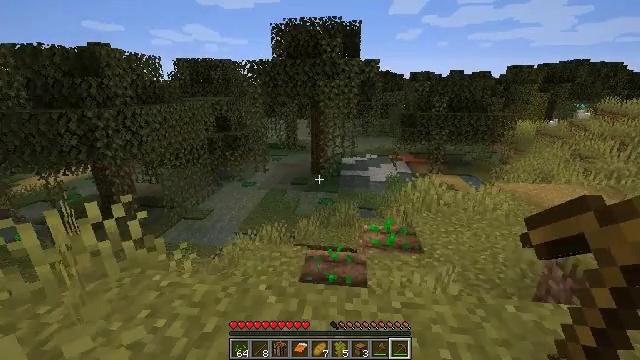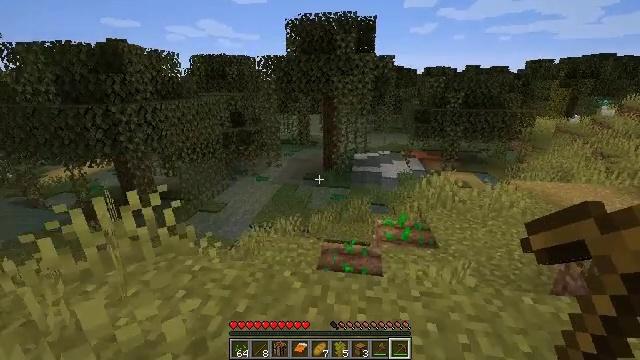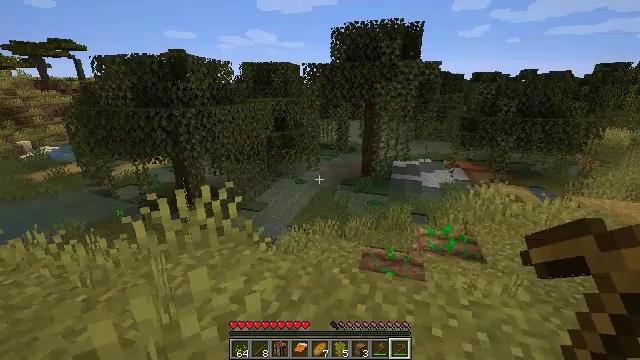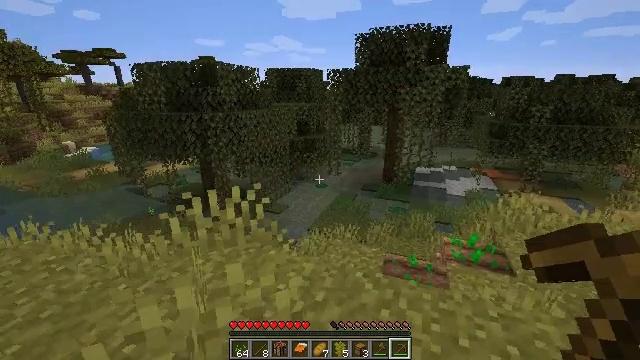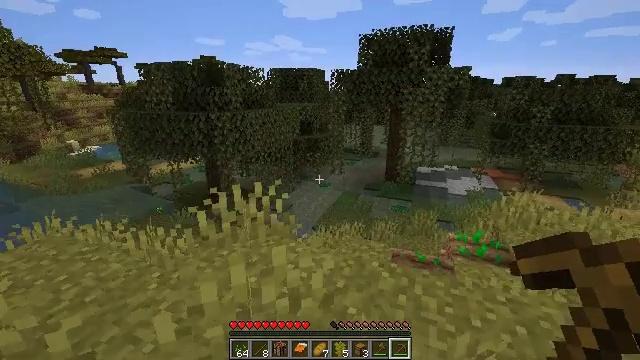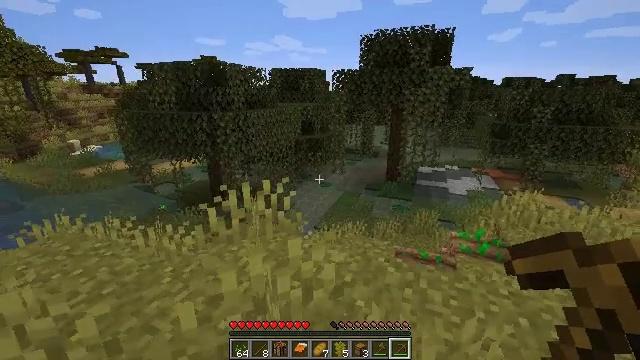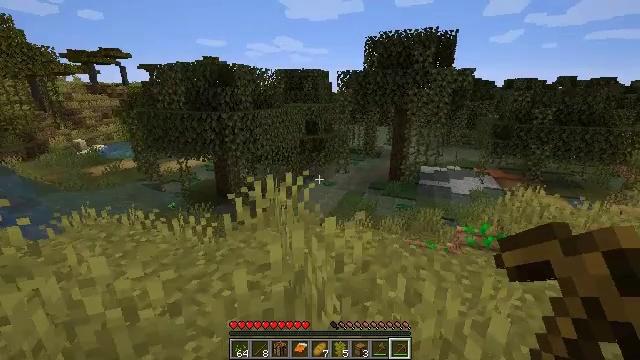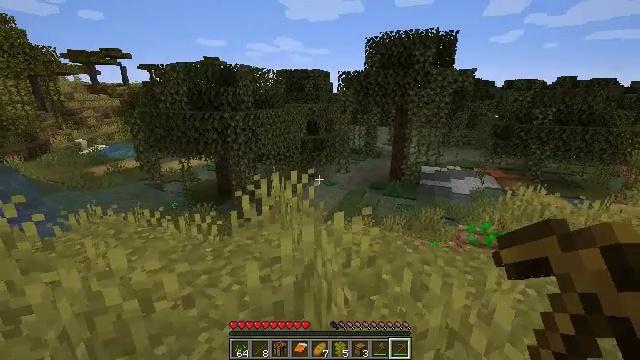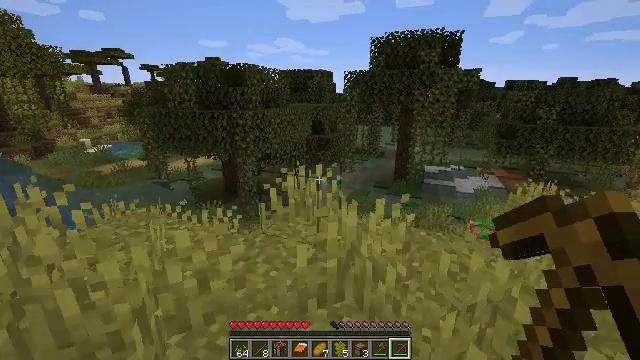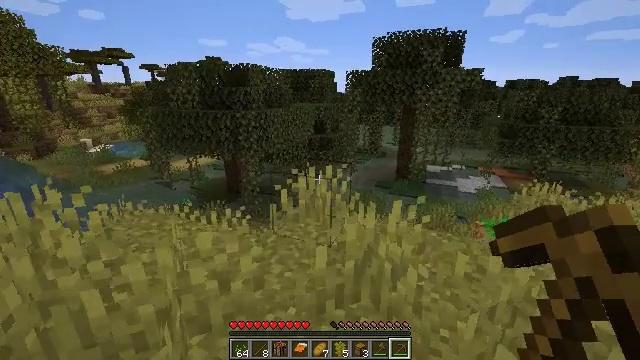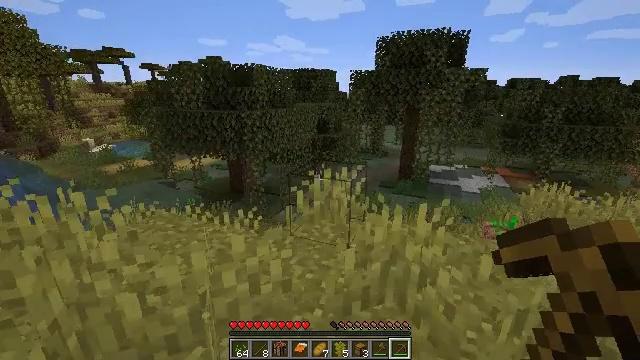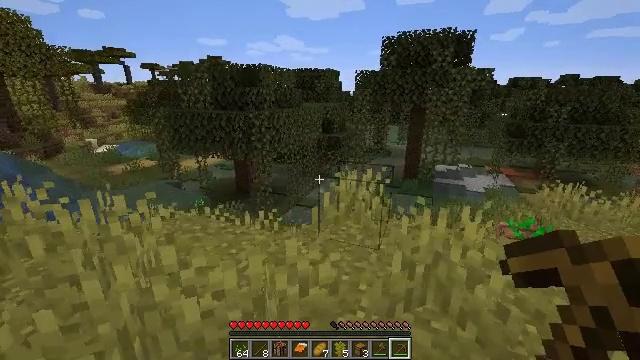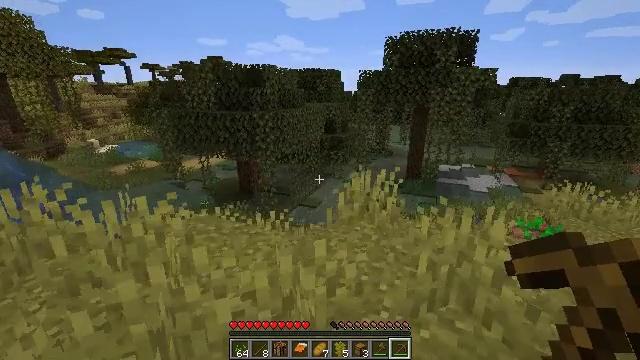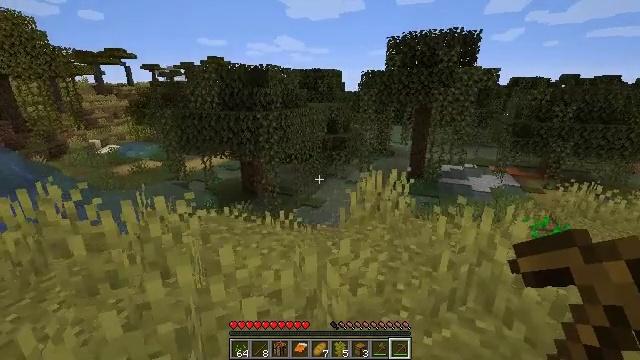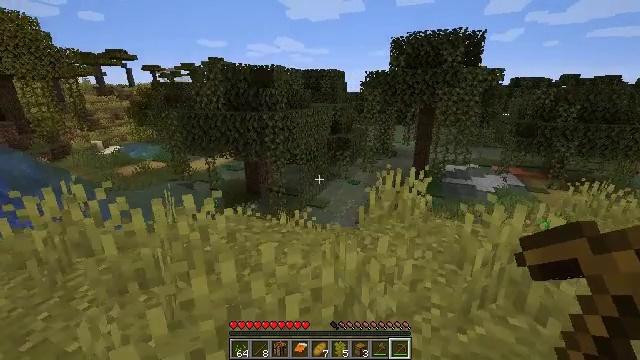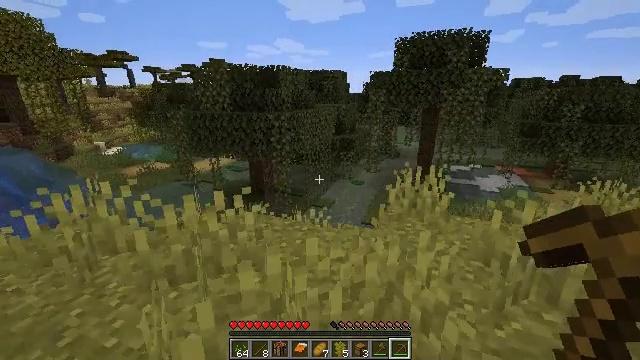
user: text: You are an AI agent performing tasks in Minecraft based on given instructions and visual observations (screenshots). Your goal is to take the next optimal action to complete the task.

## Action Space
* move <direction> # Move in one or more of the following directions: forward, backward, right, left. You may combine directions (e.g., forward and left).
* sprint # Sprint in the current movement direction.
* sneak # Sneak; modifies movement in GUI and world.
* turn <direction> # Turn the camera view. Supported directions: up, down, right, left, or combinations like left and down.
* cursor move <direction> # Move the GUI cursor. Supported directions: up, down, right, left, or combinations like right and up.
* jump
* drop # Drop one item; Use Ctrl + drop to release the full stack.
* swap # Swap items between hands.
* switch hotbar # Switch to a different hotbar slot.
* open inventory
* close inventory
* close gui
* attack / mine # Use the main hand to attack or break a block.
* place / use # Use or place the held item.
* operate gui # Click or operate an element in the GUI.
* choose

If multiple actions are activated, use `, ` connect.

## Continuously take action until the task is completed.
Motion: motion action
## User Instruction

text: Attack the hay block to get hay.
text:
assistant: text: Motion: move back and move left, turn left
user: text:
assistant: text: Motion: move back and move left, turn left and up
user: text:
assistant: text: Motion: move back and move left, turn left and up
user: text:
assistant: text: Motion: move back and move left
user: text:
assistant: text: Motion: move back and move left
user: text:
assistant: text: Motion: move back and move left
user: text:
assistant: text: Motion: move left
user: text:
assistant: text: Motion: move left
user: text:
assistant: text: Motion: move left
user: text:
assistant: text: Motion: move left
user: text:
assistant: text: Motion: move left
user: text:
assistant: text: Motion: move left
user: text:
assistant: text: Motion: move left
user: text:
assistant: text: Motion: move left
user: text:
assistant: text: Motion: move left
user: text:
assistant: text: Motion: move forward and move left, turn left
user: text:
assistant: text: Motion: move forward and move left, turn left and up
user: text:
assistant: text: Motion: move forward, turn left and up
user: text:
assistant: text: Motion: turn left
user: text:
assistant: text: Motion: turn left
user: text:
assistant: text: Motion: move forward, turn left
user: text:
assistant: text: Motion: move forward, turn left
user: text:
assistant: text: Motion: move forward, turn left
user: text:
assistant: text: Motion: move forward, turn left
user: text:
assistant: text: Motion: move forward, turn left
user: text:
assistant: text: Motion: move forward
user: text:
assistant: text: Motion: move forward
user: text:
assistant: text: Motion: move forward, jump
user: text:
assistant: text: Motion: move forward, jump
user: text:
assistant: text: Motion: move forward, jump